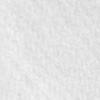
Label: no_change